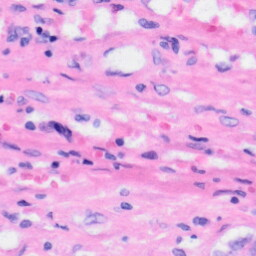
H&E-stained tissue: Liver